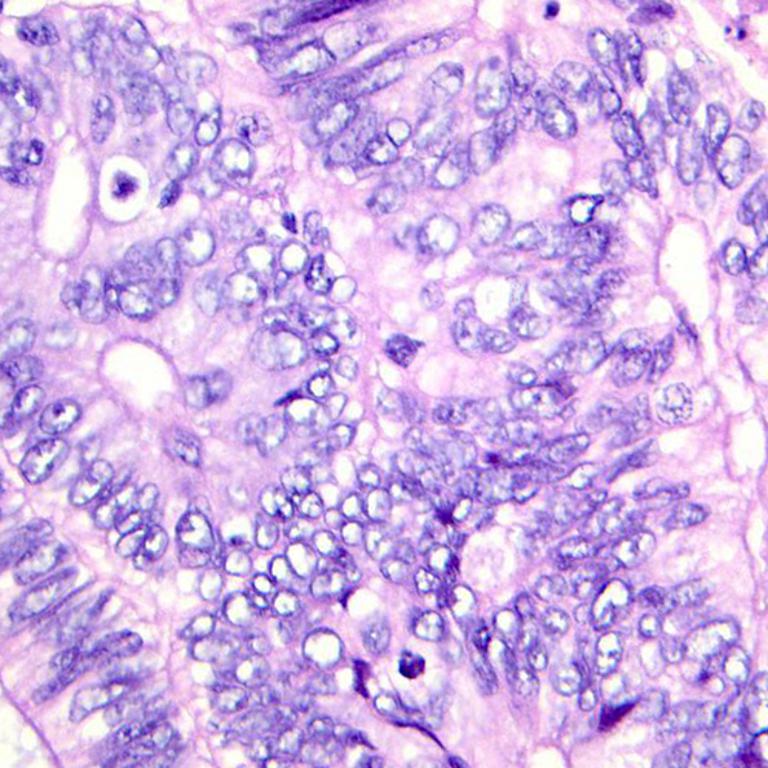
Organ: colon
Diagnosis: adenocarcinomas